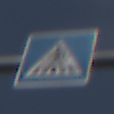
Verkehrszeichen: FussgaengerueberwegRechts
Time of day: Midday
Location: Outdoor (Nature)
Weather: PartlyCloudy
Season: NotSpecified
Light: Natural